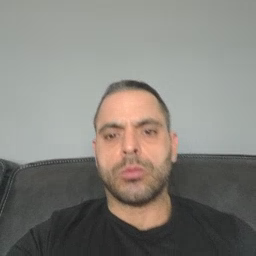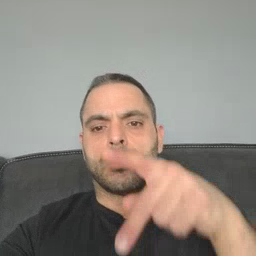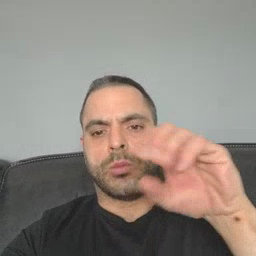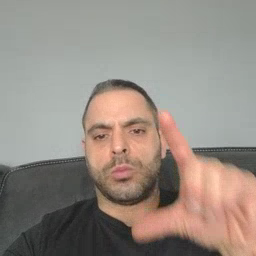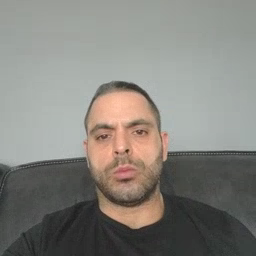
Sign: pool